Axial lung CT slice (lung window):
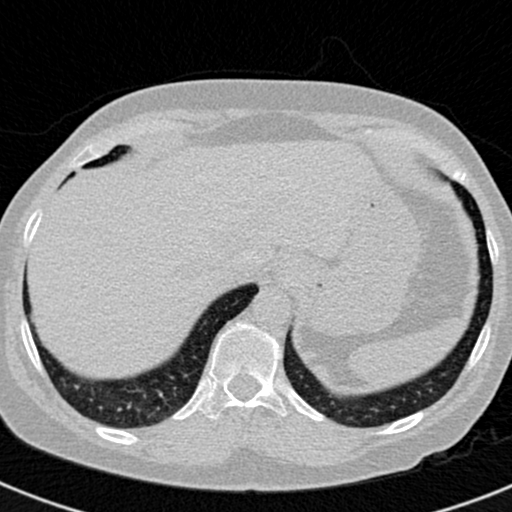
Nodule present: no